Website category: auto
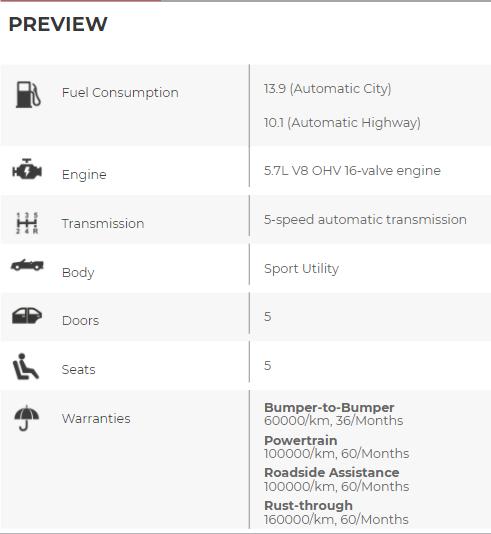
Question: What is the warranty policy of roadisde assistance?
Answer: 100000/km, 60/Months

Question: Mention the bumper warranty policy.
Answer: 60000/km, 36/Months

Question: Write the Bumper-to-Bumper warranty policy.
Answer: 60000/km, 36/Months

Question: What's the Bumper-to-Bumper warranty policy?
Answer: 60000/km, 36/Months

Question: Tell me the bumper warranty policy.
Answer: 60000/km, 36/Months

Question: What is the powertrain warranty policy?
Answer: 100000/km, 60/Months

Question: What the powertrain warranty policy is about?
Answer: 100000/km, 60/Months

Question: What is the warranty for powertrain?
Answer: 100000/km, 60/Months